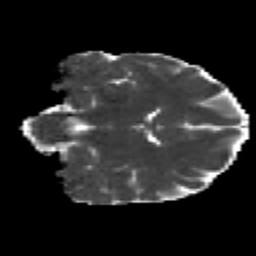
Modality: MD
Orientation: coronal
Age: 23
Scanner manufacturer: siemens
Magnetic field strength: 3 T
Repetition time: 2.2 s
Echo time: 0.084 s